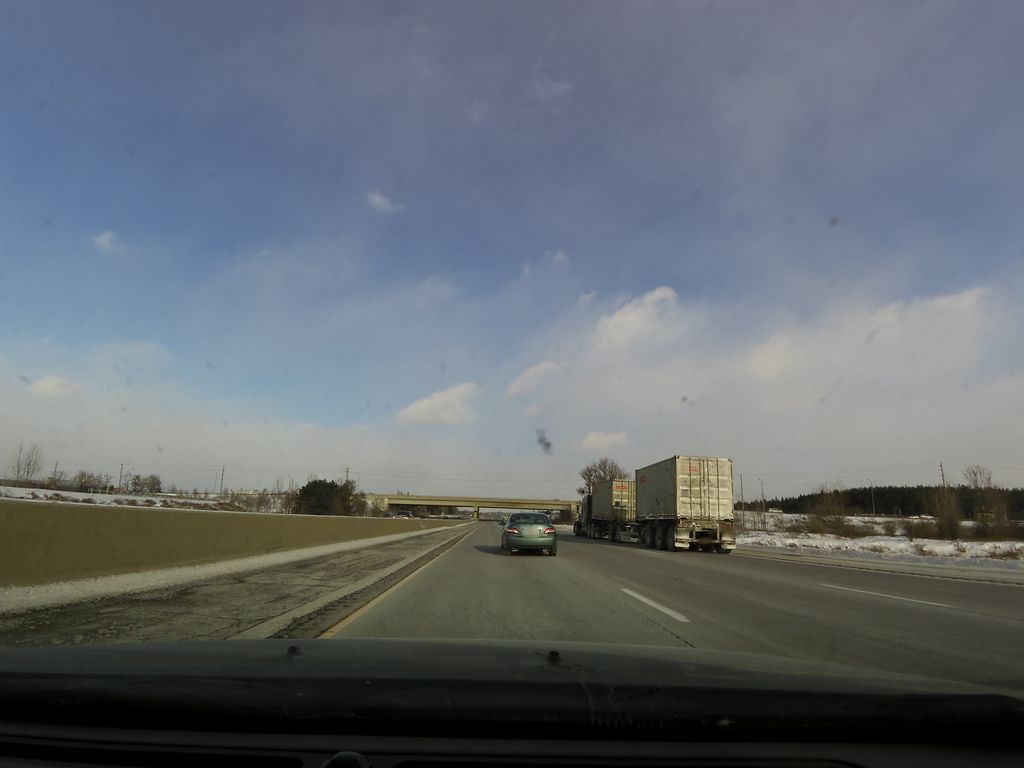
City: kitchener-waterloo